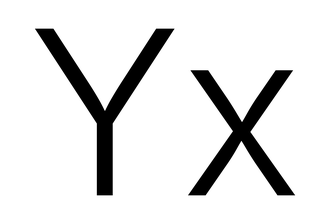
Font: Inter_Light